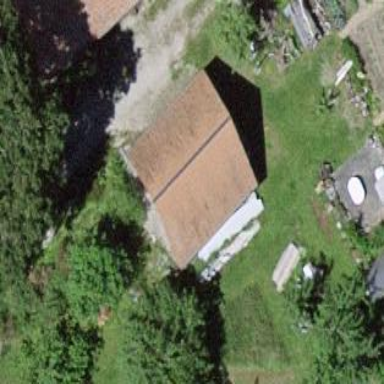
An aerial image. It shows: Farm auxiliary building.